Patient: sex M, age 65
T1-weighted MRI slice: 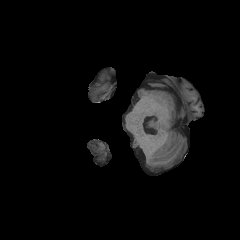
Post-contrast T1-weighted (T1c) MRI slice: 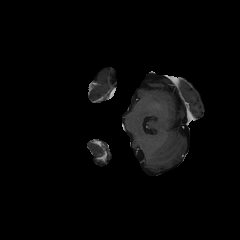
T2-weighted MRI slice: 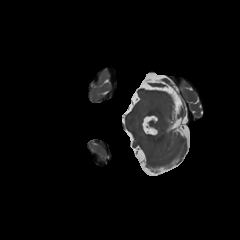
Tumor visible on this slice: no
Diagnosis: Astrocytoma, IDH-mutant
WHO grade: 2